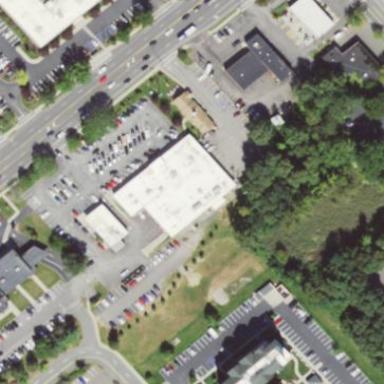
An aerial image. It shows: Supermarket.